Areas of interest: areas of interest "Peace Park"
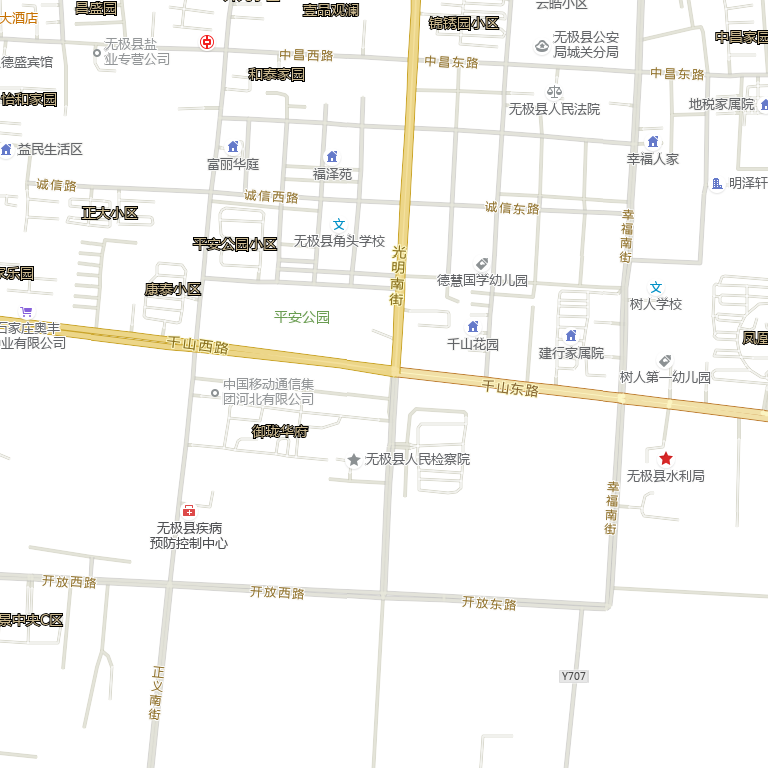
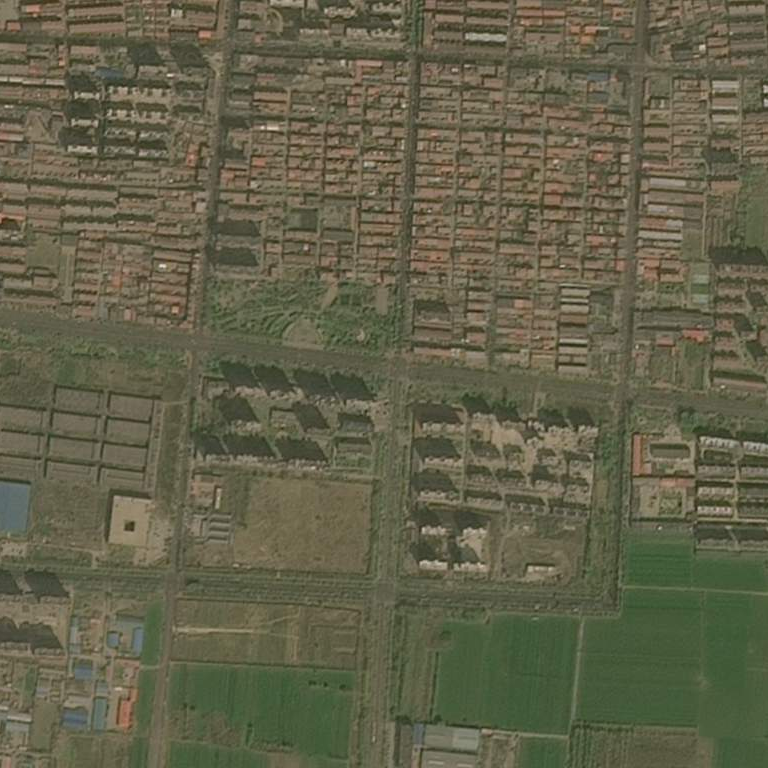